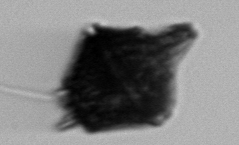
Label: Gonyaulax